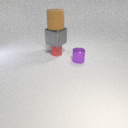
small red rubber cylinder below large brown rubber cylinder